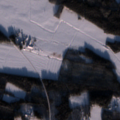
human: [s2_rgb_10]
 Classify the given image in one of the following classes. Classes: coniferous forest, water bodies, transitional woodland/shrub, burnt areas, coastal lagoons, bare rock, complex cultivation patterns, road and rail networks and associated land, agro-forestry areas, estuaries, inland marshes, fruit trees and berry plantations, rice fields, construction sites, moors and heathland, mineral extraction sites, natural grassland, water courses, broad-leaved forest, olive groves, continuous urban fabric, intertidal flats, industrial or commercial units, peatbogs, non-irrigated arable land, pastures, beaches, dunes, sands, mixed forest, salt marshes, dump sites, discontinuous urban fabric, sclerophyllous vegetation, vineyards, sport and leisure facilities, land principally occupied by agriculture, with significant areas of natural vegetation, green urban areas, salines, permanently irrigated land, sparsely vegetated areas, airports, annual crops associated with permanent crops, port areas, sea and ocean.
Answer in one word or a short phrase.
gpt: non-irrigated arable land, land principally occupied by agriculture, with significant areas of natural vegetation, coniferous forest, mixed forest